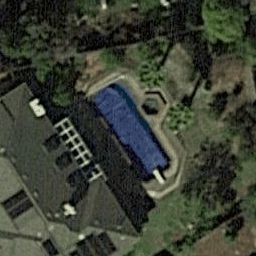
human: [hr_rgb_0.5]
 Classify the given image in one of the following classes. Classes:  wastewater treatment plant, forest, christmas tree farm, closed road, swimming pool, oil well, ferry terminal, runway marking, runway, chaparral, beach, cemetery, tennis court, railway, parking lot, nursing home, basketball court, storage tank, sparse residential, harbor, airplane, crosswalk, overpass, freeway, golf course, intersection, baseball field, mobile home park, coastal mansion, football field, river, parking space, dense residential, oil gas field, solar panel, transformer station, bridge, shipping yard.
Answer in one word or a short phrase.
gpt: swimming pool